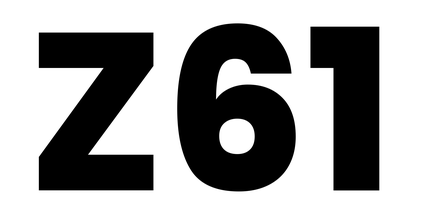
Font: Poppins-ExtraBold